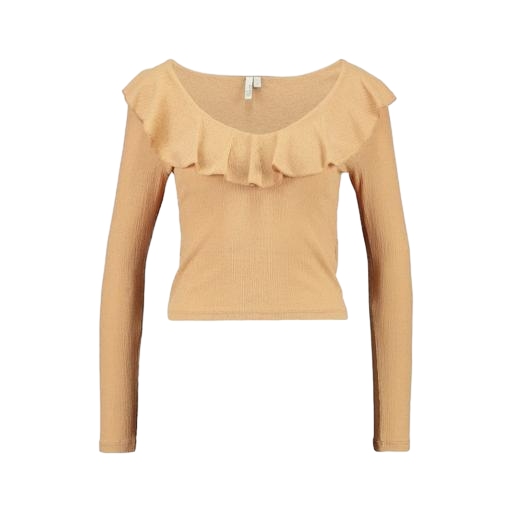
ruffled neckline, beige colored long sleeve, ruffle collar, white background